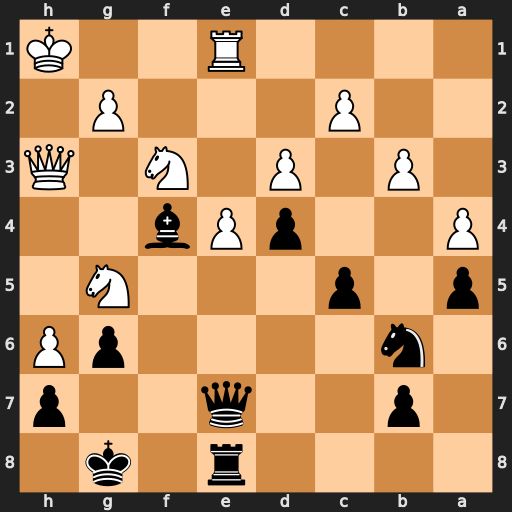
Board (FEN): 4r1k1/1p2q2p/1n4pP/p1p3N1/P2pPb2/1P1P1N1Q/2P3P1/4R2K
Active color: b
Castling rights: -
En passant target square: -
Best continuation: Bxg5 Nxg5 Qxg5